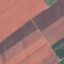
Land use / land cover: AnnualCrop